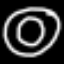
Label: donut